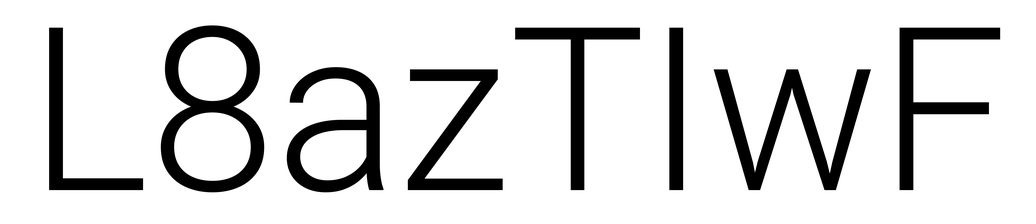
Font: Roboto_Light